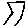
Label: hexagon